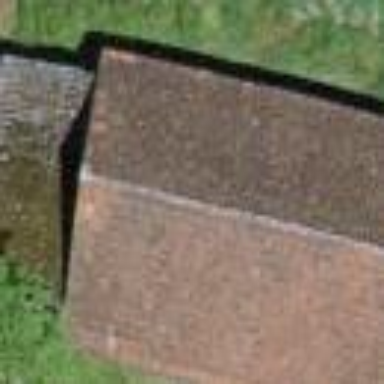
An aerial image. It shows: Barn.